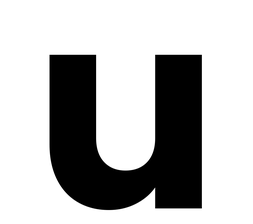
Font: Poppins-Bold